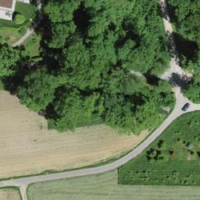
EUNIS habitat code: 25
Species observed at this site:
Prunus spinosa
Fagopyrum esculentum